Question: Count the number of objects in the diagram.
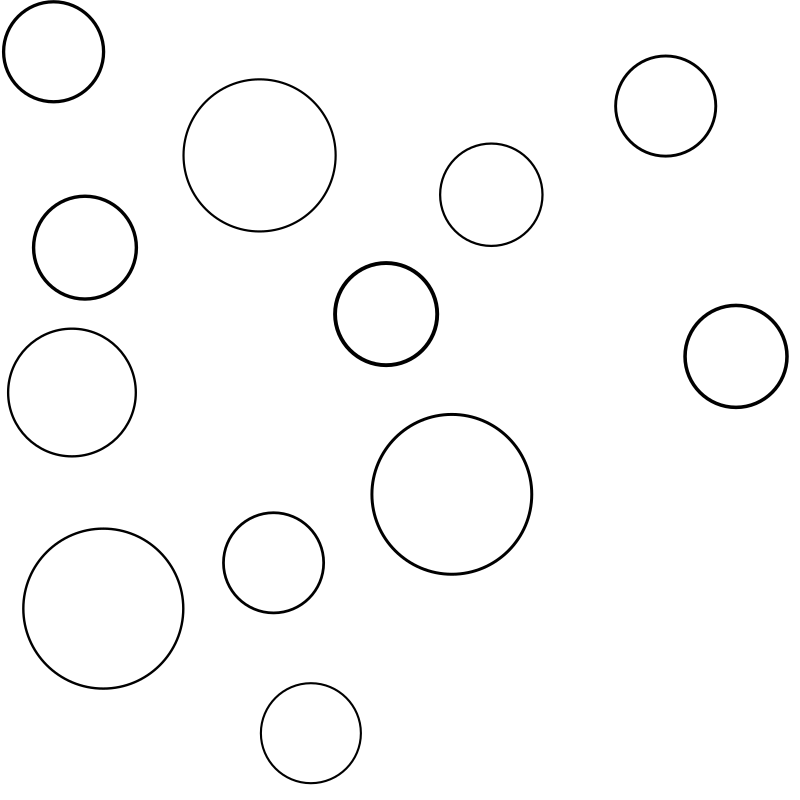
Answer: 12